Field crop: tomato
Growth stage: 2
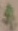
Species: solanum